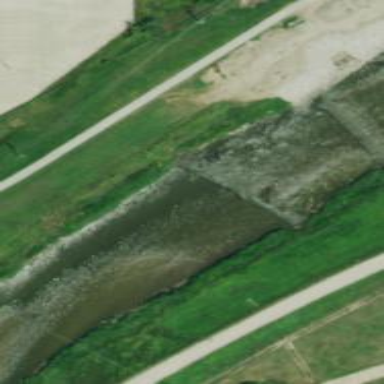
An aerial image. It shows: Weir along the waterway.